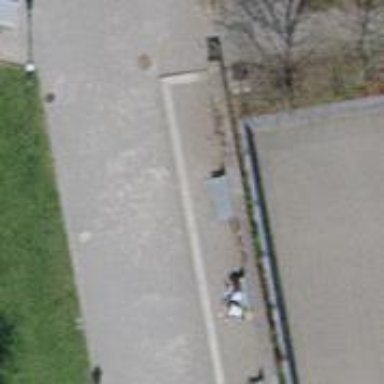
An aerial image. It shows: Bench for seating.